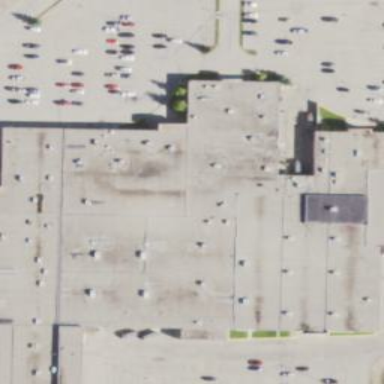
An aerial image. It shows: Retail building that serves as mall.